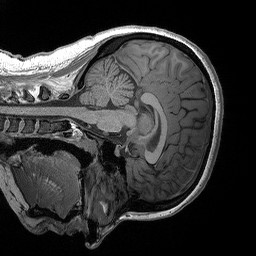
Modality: T1w
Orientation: sagittal
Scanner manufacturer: siemens
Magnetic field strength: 3 T
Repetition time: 2.3 s
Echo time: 0.00298 s